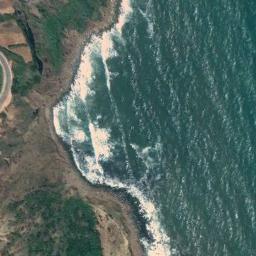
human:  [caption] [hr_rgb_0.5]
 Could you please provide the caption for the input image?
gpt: The beach consists of blue seawater and a yellow coast with sparse green plants .

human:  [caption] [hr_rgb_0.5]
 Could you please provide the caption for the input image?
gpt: A ship is going to sea .

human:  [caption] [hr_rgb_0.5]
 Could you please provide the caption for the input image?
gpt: Green sea water and pink land and green space .

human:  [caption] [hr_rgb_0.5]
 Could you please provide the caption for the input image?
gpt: The beach is an erosion scarp and some green plants are on the beach .

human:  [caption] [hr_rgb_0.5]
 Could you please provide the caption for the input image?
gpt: The grass is beside the beach .